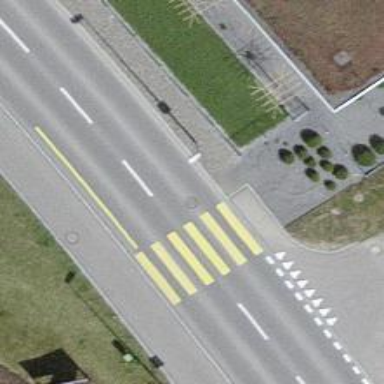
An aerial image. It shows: Zebra crossing on footway.